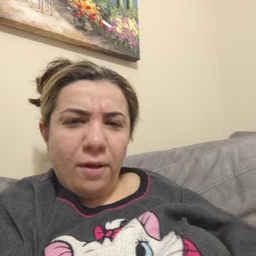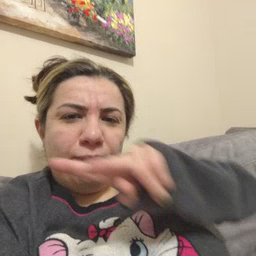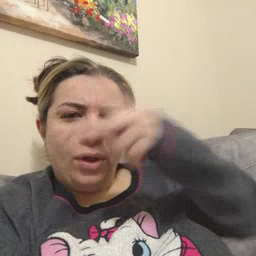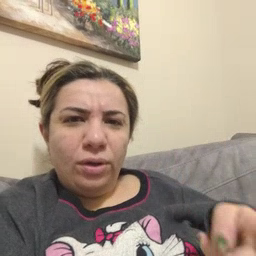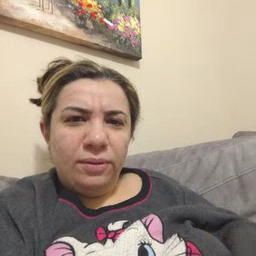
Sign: fall